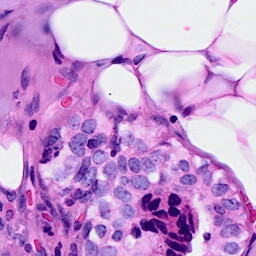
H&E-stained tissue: Breast